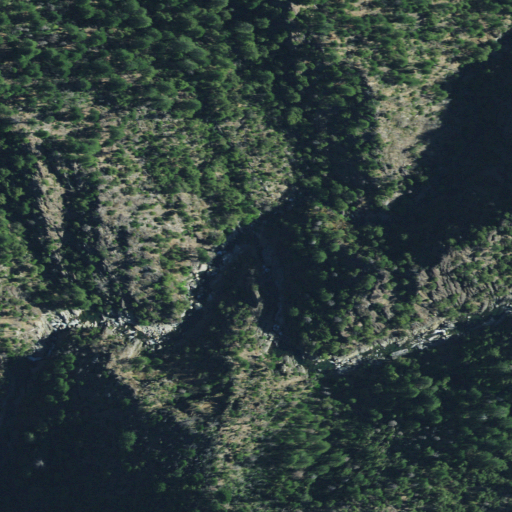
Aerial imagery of valley in California named Secret Canyon containing evergreen forest, shrub, grassland, and mixed forest